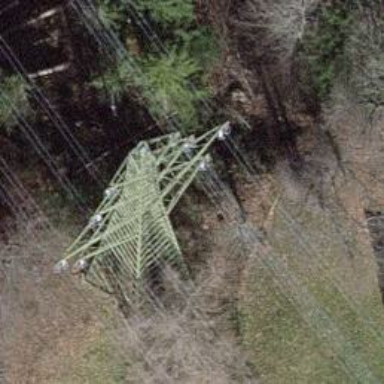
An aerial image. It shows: Lattice structure tower used for power transmission.